Can you highlight the differences in these two pictures?
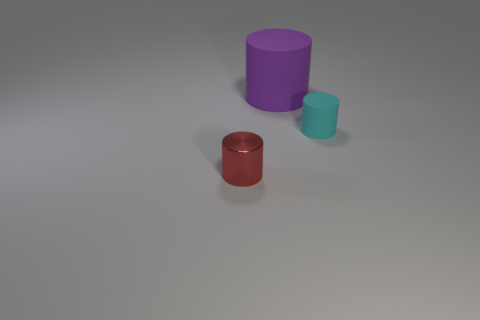
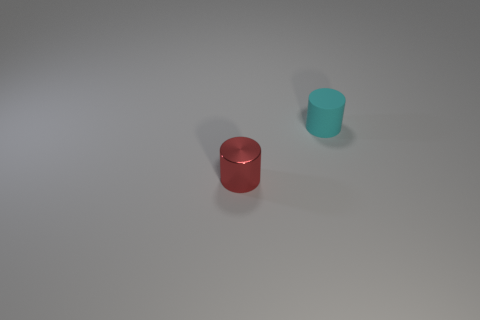
the large object is no longer there
the big purple thing is gone
the purple matte cylinder has disappeared
the large purple matte cylinder that is behind the cyan object is no longer there
the large matte thing is missing
the purple thing is missing
the large purple matte cylinder that is behind the tiny rubber object has disappeared
the large purple matte cylinder that is on the left side of the tiny cyan rubber thing is gone
the big purple matte cylinder behind the small cyan thing is gone